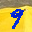
Label: 9